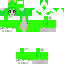
A female human skin with green skin dressed in a green hoodie and brown pants, featuring a closed mouth.